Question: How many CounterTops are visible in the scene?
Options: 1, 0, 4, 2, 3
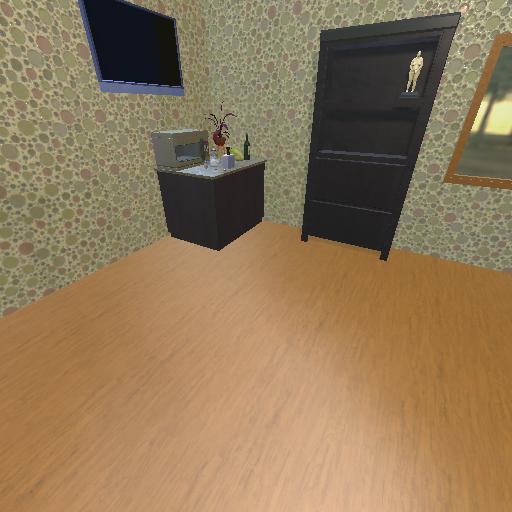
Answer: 1